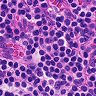
Metastatic tissue present: no